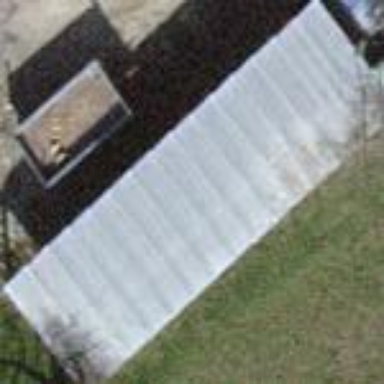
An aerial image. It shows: View of roof of building.